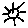
Label: sun